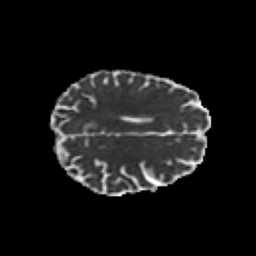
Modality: MD
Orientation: axial
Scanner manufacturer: siemens
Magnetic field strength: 3 T
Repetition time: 6.8 s
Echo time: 0.093 s